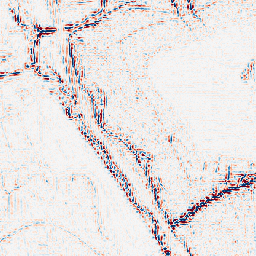
Category: wavelet
Decomposition family: wavelet_dwt
Decomposition parameters: wavelet: db2
level: 2
Upsampling method: cubic_mitchell
Upsampling parameters: scale: 4
Upsampling scale: 4